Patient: sex F, age 68
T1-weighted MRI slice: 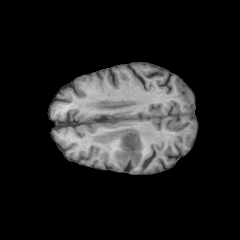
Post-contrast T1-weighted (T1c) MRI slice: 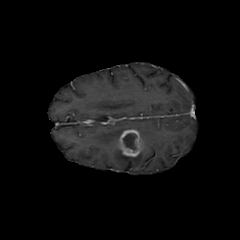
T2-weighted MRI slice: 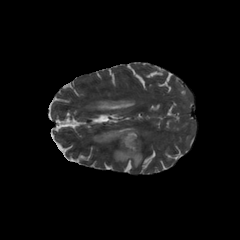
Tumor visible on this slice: yes
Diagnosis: Glioblastoma, IDH-wildtype
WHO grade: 4